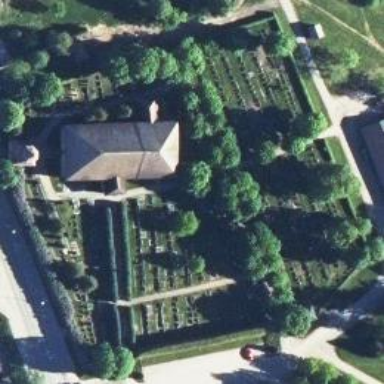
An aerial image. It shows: Graveyard.